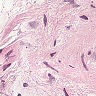
Metastatic tissue present: no